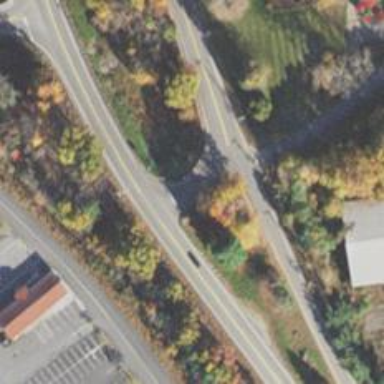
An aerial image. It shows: Trunk link highway.